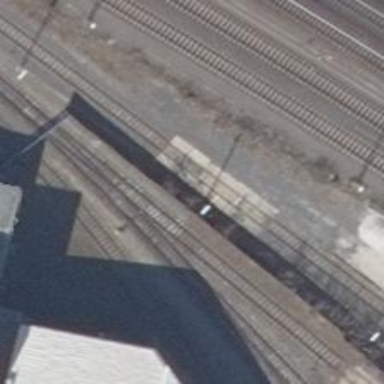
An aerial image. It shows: Railway switch.